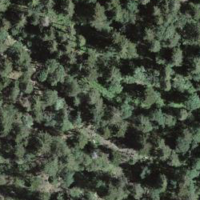
EUNIS habitat code: 44
Species observed at this site:
Rubus saxatilis